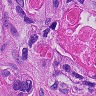
Metastatic tissue present: yes